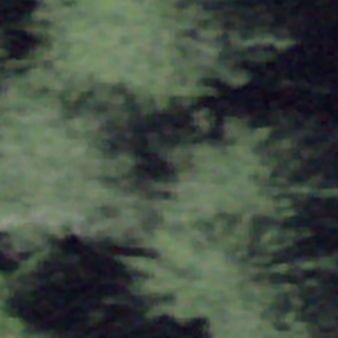
Label: other